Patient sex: F
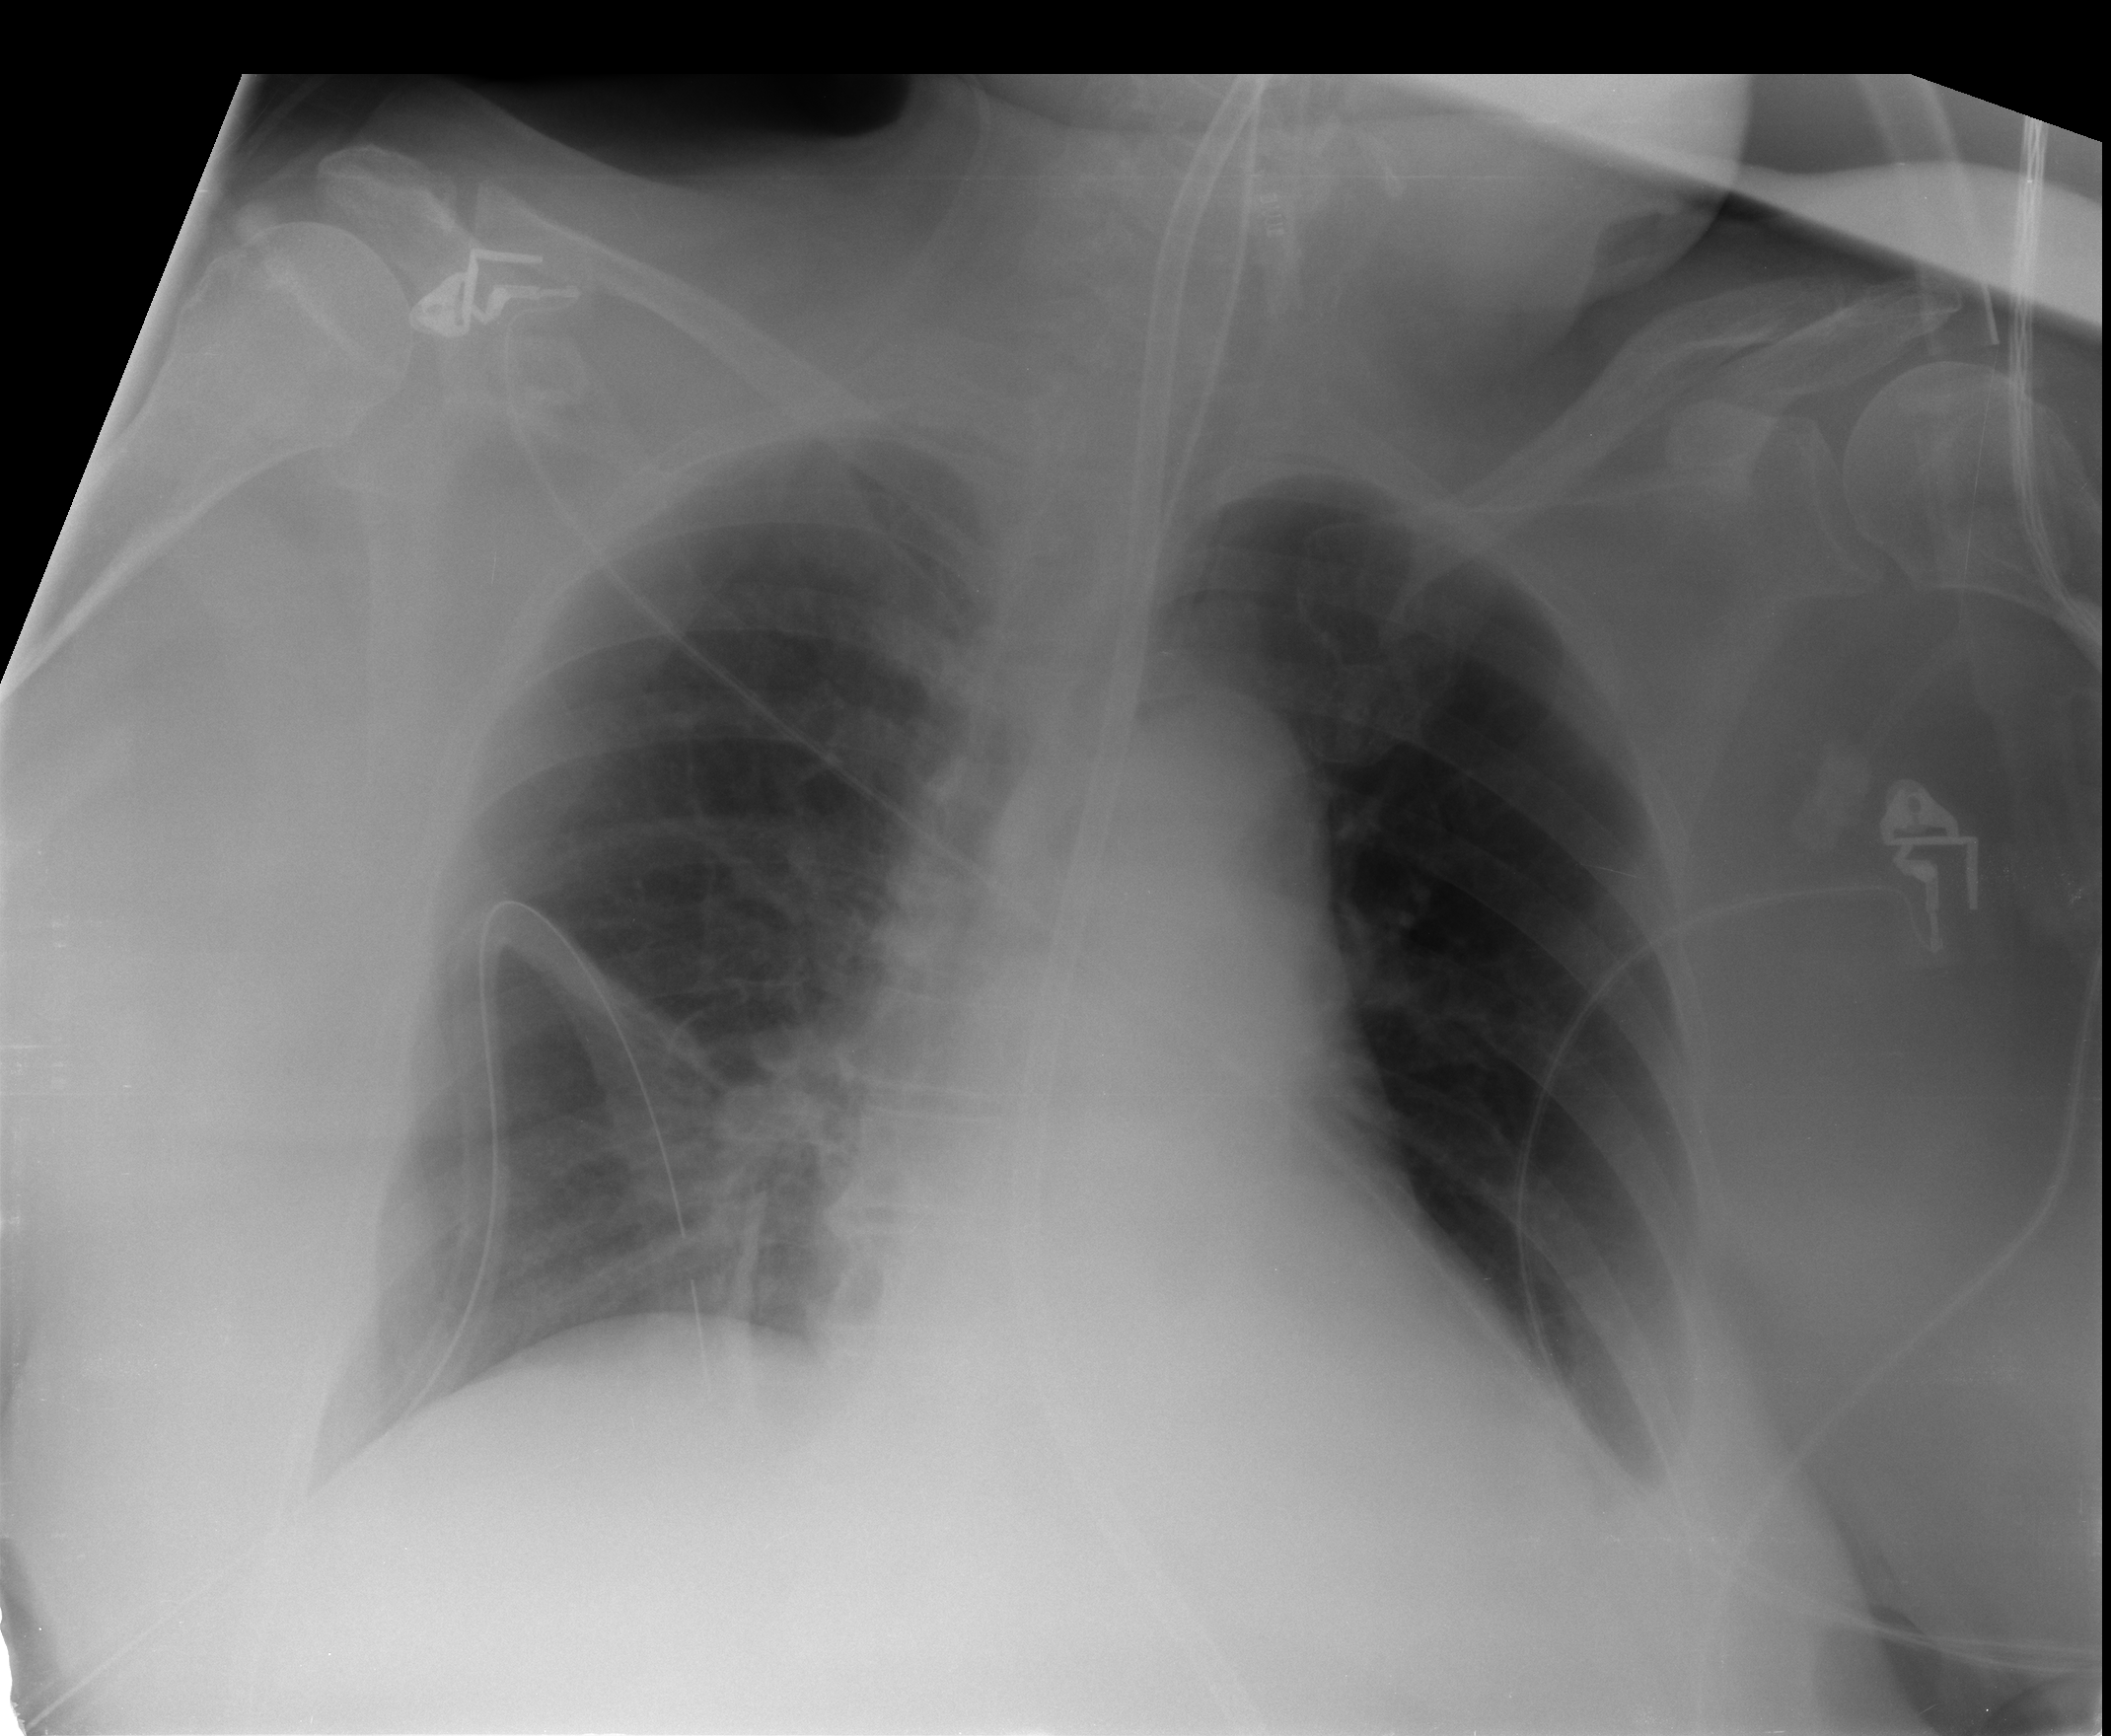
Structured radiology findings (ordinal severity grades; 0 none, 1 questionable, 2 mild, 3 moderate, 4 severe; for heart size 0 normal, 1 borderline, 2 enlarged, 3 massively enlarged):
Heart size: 1
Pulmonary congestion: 2
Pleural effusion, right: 0
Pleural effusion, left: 2
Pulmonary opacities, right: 0
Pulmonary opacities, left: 0
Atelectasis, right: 2
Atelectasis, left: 2